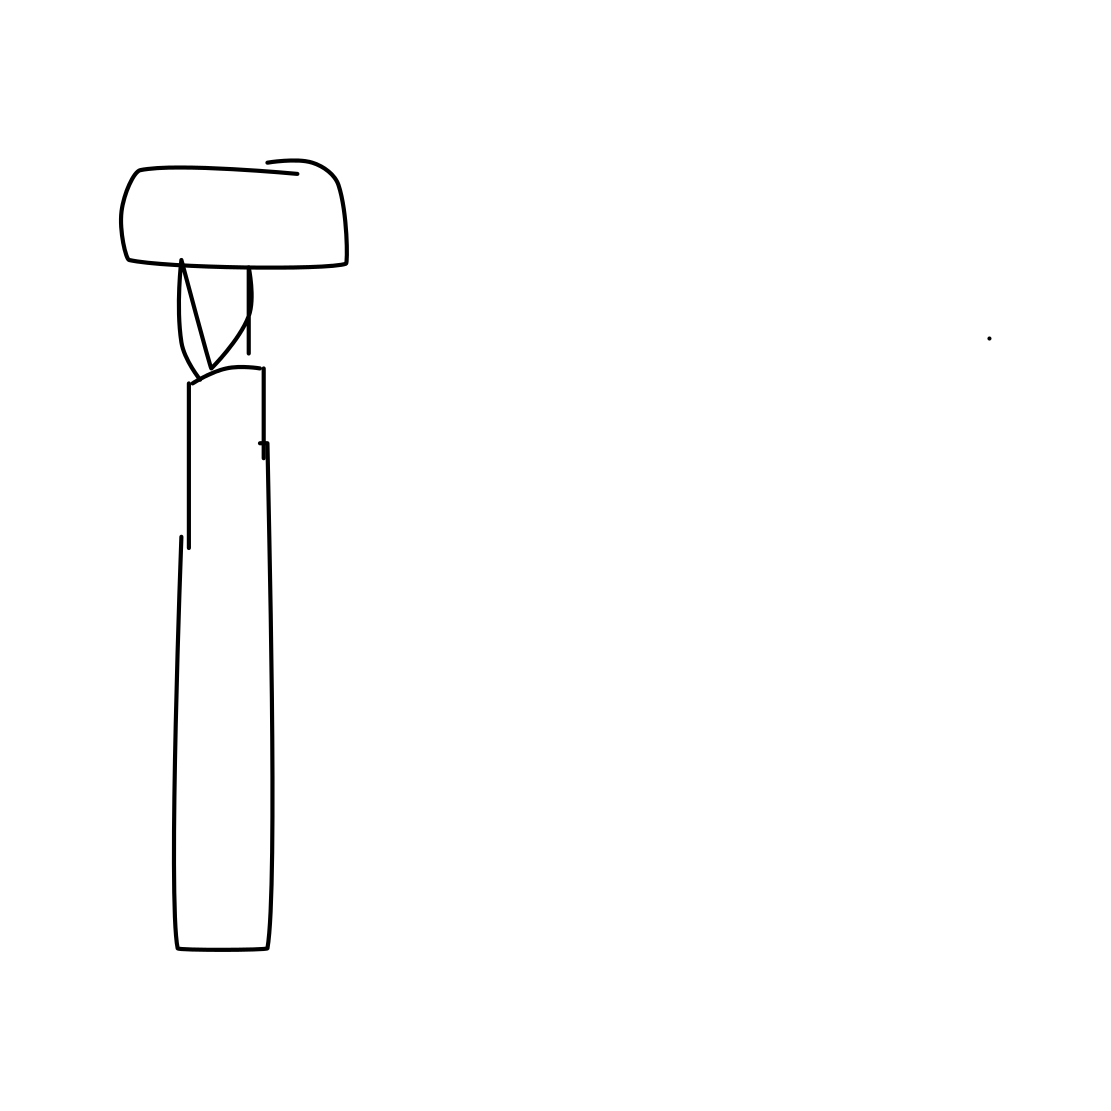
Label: bottle opener